Question: I wrote following html file:
'''
<!DOCTYPE html>
<html>
<body>
<img src="thieftitle.wbmp" alt="W3Schools.com" width="104" height="142">
</body>
</html>
'''
> thieftitle.wbmp
locates near the my html.
html renders like this.

As you can see resource loads successfully but not render.
I there way to fix it?
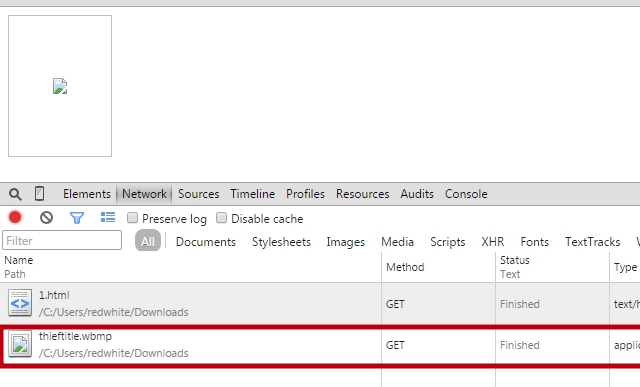
Answer: I've no idea why one would use WBMP nowadays but you might have your reasons--so here we go. As @Clive already pointed out, browsers don't support this format, so this leaves us with two options:
1. Convert the image on the server-side and send a GIF or PNG to the client
2. Decode the image in JavaScript and and write the pixels onto a canvas element
I'll focus on option 2.
# Implementation
Get this library: <URL>
(or write your own decoder, it's no rocket sience)
'''
<body>
<div id="image-container"></div>
<script src="wbmp.js"></script>
<script>
(function () {
var img = document.createElement('img');
WBMP.decode(img, 'test.wbmp');
document.getElementById('image-container').appendChild(img);
}());
</script>
</body>
'''
# Result

# Caveats
## Browser support
This only works in browser that support the 'canvas' element and are able to retrieve binary data. Check <URL> for details. Spoiler: This works in IE 10 and up. If you need to support older IE versions, pick option 1.
## Bandwidth usage
WBMP is uncompressed and wastes bandwidth. Depending on what you're trying to achieve, it might be cheaper to pick option 1.